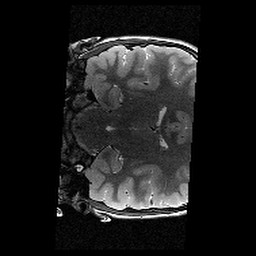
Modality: T2w
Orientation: coronal
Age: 11
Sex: female
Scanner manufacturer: siemens
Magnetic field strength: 3 T
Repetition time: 9.23 s
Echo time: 0.067 s